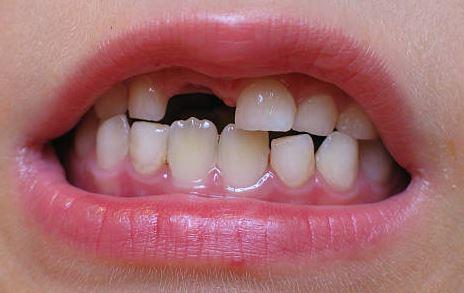
Condition: hypodontia